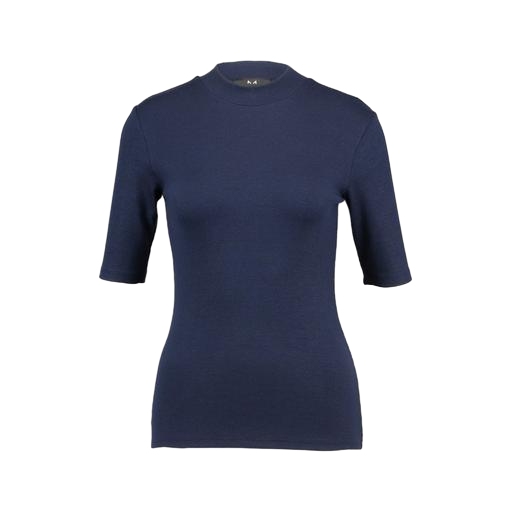
high-neck top, short-sleeve turtleneck top, high-neck ribbed-jersey t-shirt, white background